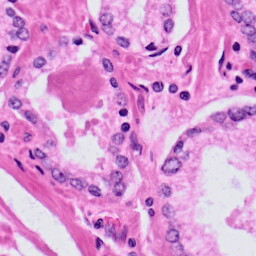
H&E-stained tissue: Prostate